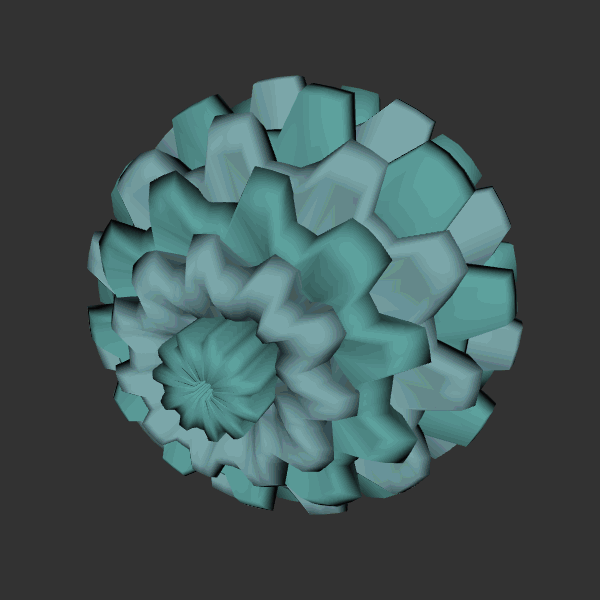
Background: dark